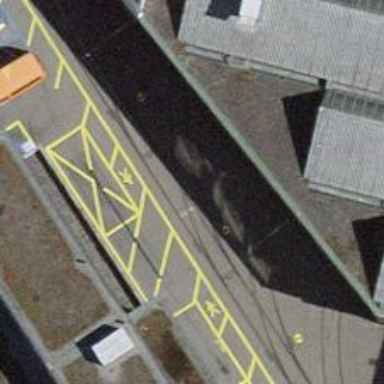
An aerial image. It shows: Tram railway with 1 track passing through service yard. The railway is electrified with contact line.